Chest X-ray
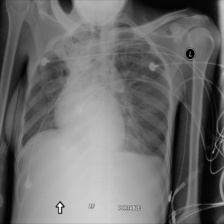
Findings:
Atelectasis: negative
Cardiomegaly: negative
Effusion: positive
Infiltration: negative
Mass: negative
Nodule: negative
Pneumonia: negative
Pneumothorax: negative
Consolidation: positive
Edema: negative
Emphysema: negative
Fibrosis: negative
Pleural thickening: negative
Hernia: negative